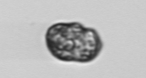
Label: Dinophyceae